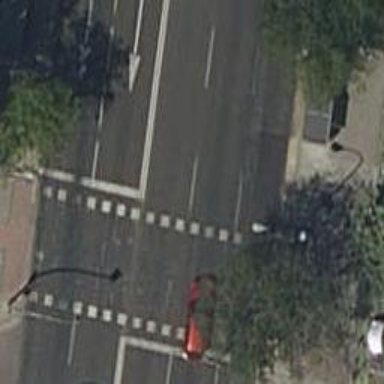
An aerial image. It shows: Secondary road with asphalt surface. There are parallel street side parking lanes on both sides of the road.